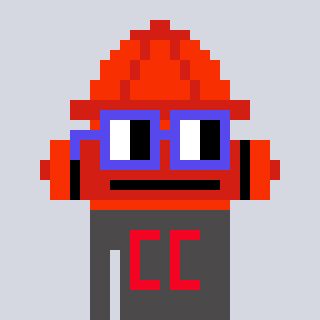
a pixel art character with square blue glasses, a fire hydrant-shaped head and a grayscale-colored body on a cool background